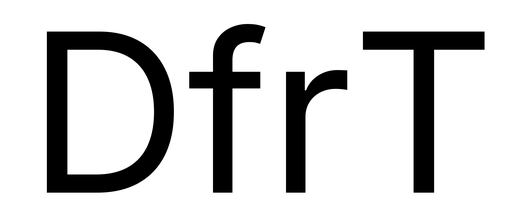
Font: Inter_Regular